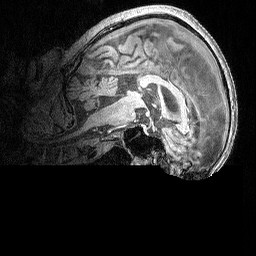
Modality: MP2RAGE
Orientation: sagittal
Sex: male
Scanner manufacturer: siemens
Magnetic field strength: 3 T
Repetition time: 5 s
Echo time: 0.00292 s